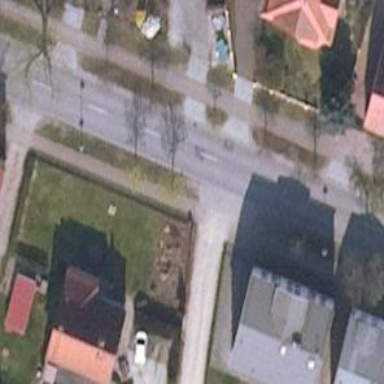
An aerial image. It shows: Alley classified as service road.